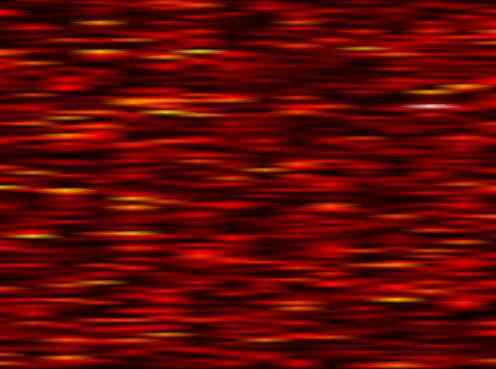
Label: FOFDM